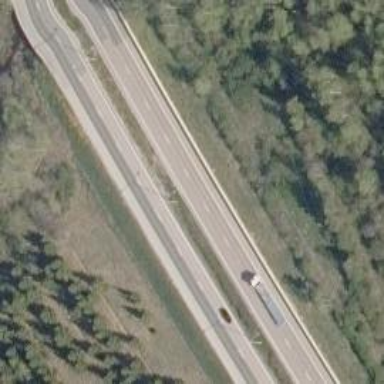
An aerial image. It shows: Asphalt motorway.